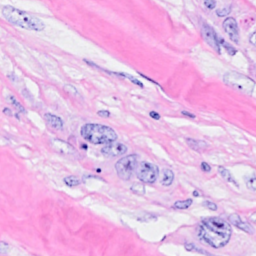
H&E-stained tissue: Breast